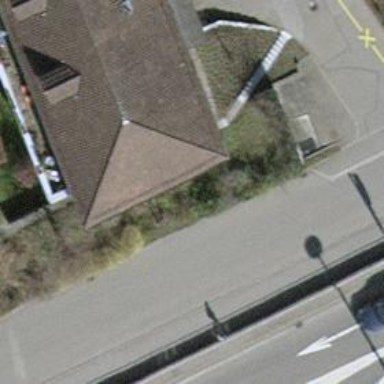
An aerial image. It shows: Service building housing power substation.